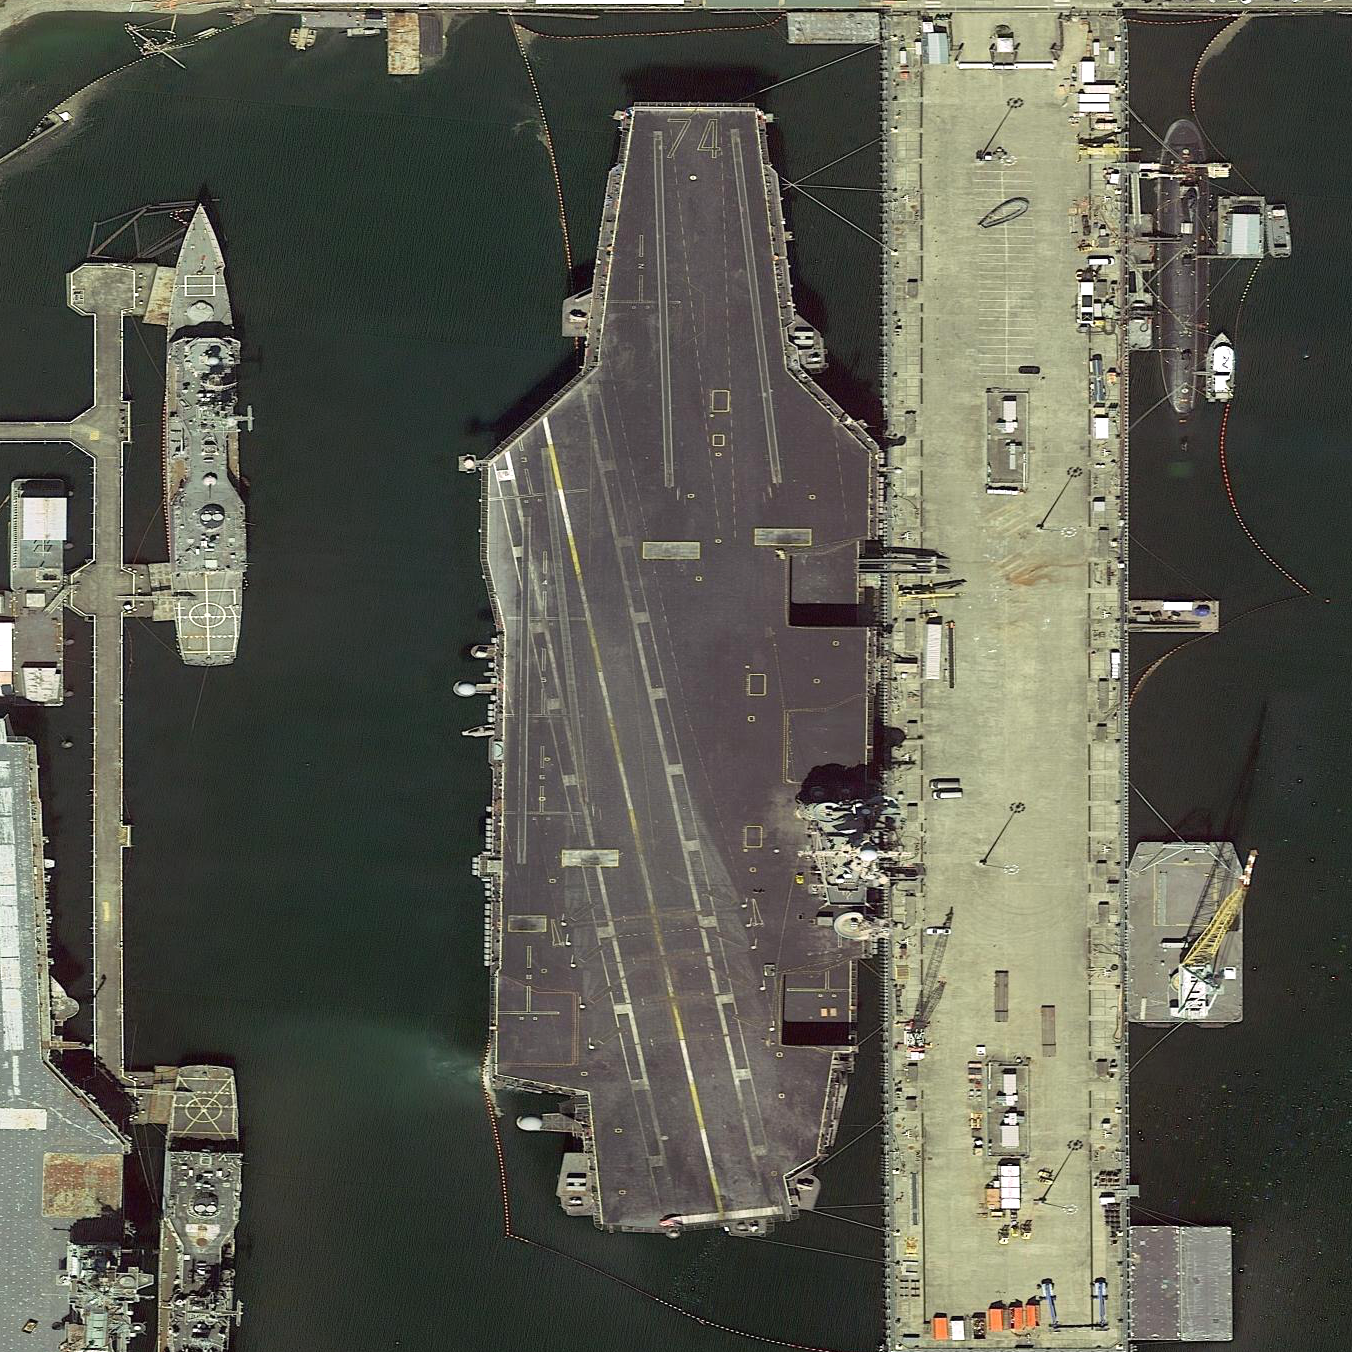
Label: aircraft_carrier